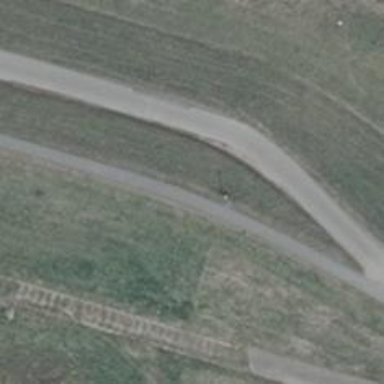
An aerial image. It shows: Path.